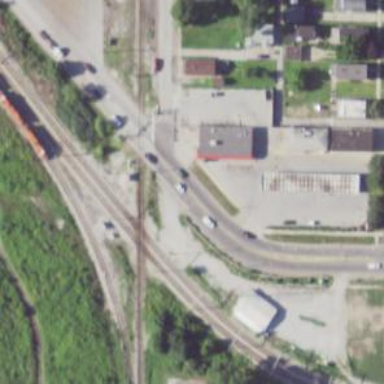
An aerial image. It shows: Level crossing along the railway.